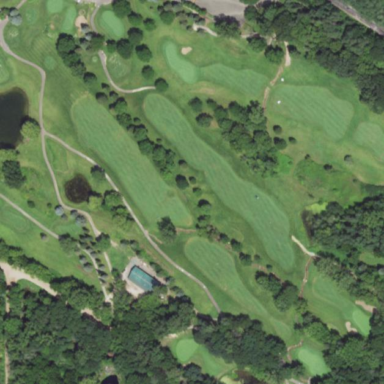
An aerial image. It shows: Area with grass used as rough in golf course.